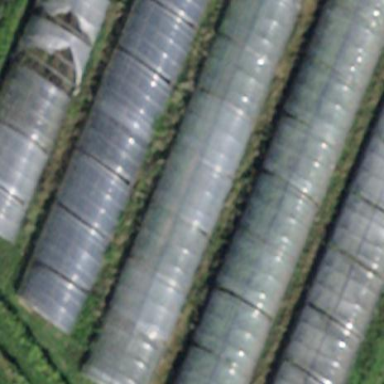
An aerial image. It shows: Greenhouse.